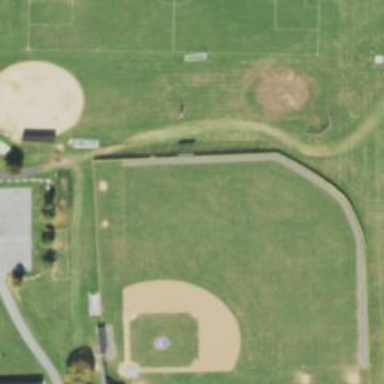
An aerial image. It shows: Baseball pitch for leisure and sports activities.